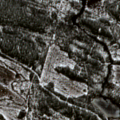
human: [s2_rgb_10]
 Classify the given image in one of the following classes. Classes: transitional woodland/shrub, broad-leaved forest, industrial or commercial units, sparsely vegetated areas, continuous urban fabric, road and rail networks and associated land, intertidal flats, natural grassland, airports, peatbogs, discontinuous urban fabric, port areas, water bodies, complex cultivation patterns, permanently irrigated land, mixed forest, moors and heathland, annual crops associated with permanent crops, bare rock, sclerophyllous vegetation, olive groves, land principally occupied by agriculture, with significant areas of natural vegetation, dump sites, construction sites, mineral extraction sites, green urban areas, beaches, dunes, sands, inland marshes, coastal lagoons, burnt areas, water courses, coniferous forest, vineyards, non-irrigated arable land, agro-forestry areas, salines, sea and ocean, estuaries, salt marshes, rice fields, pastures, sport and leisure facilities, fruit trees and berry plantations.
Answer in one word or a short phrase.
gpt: coniferous forest, transitional woodland/shrub